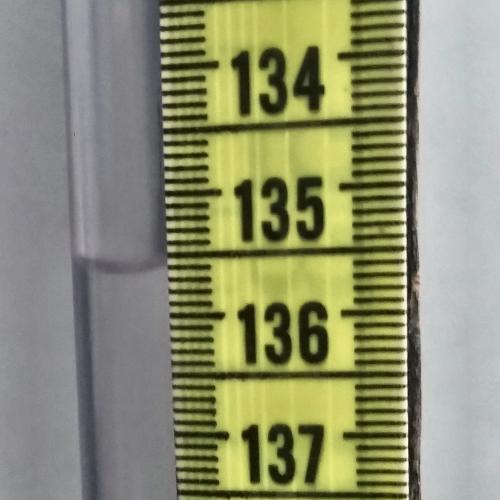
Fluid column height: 135.6 cm